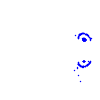
Particle: kaon